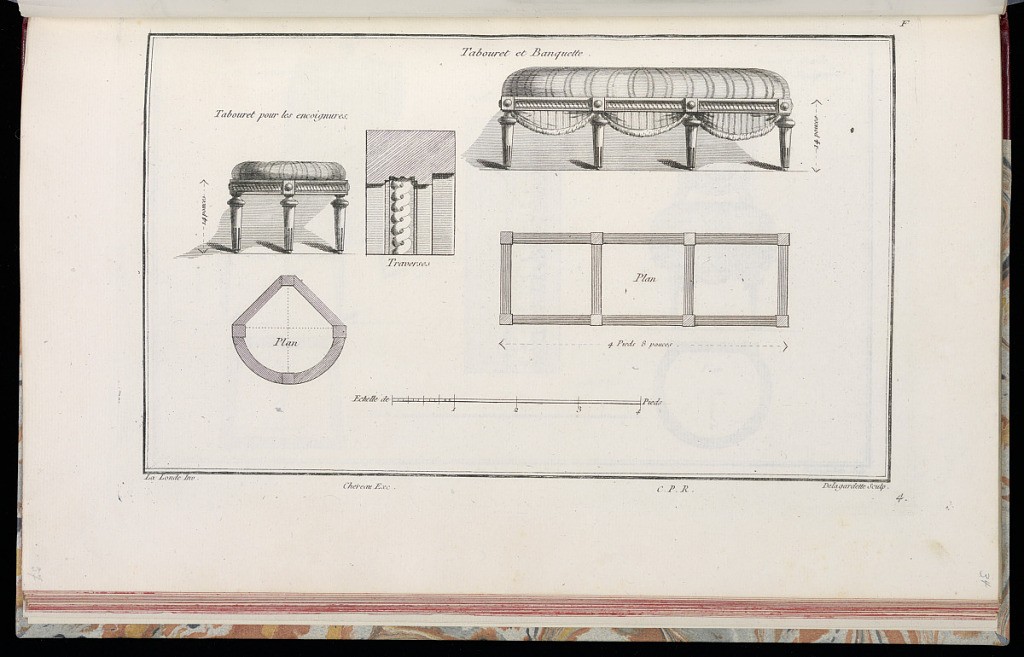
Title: Tabouret et Banquette
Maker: Richard de Lalonde, French, active 1780–96
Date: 1775-1788
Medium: Etching on off-white laid paper
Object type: Print
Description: Designs for a stool and a bench, decorated with striped textiles and carved ornament motifs including fluting, interlaced piastre, and bead. Around the stool and bench are plans and details of the carving. The plate is signed and numbered.